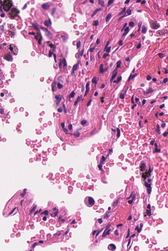
Tumor epithelial tissue: no
Tumor-associated stroma tissue: no
Normal tissue: yes